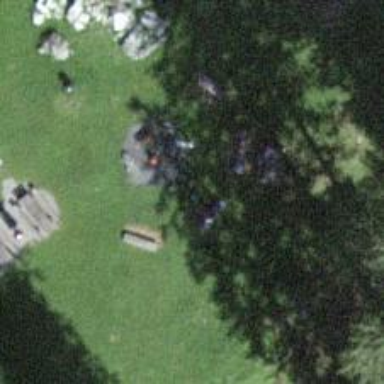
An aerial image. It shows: Picnic site with barbecue amenities available.